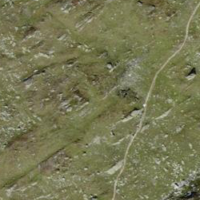
EUNIS habitat code: 26
Species observed at this site:
Oenanthe oenanthe
Turdus torquatus